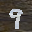
Label: 9